Question: In my code I am drawing a rectangle as a "frame" of a Panel. I am getting the required color from XML file as a string (like "red", "blue" etc.). While creating the panel, I am painting it using this code:
'''
Strip.Paint += (sender, e) =>
{
//MessageBox.Show(clr.ToString());
Pen p = new Pen(Color.FromName(color), 2); // color is the string with name of the color
Rectangle r = new Rectangle(1, 1, 286, 36);
e.Graphics.DrawRectangle(p, r);
p.Dispose();
e.Dispose();
};
'''
In the method that is supposed to refresh the rectangle, I add this line
'''
Strip.Refresh();
'''
This works fine. But, using Timer every 30 seconds I check if the color has changed, and
if it did, redraw the rectangle with requested color. The first rectangle draws correctly. But when the Timer reaches 30, it just... Well I am not sure even how to describe it, here is the picture what it does after "refreshing":

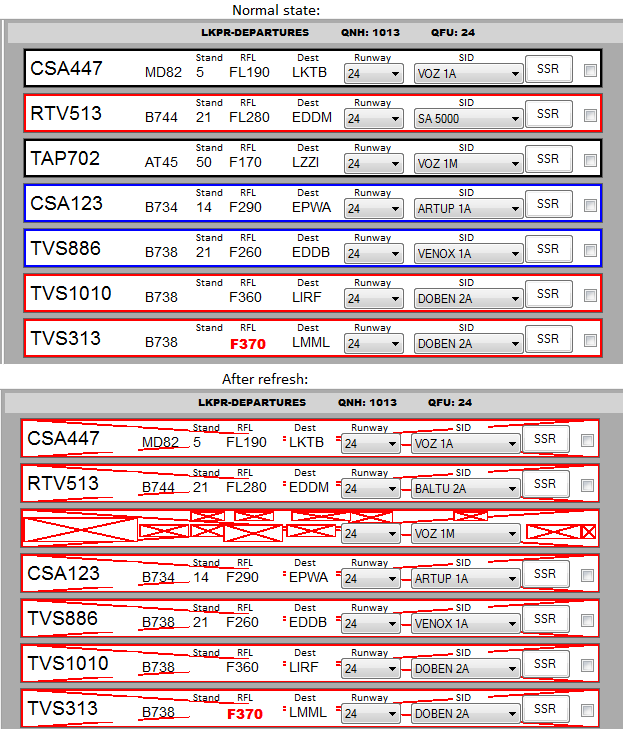
Answer: The "Red Cross" is what happens when an exception is thrown inside a 'OnPaint' method. It means that you have a bug in your code inside the 'Paint' lambda.
Once an exception is thrown, an internal flag is set and the control will no longer attempt to repaint itself. This is reset only when the application is run again, or when <URL> is performed.
I know the problem in your case is that you 'Dispose()''PaintEventArgs''Paint'
In general, you should not have to dispose of objects you did not create yourself.